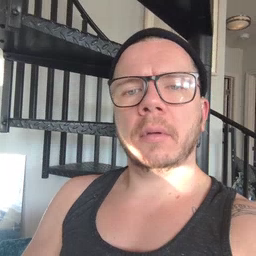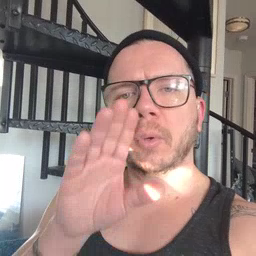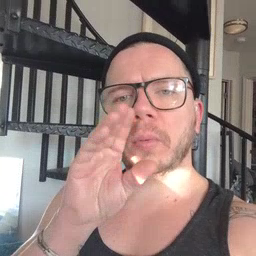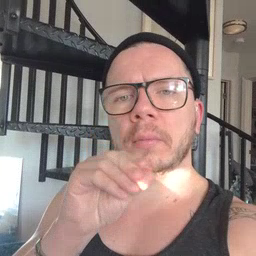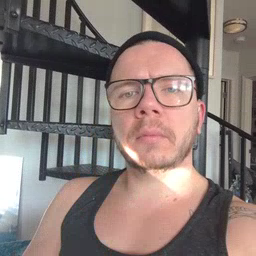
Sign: goose